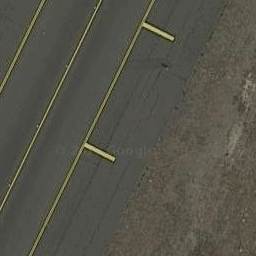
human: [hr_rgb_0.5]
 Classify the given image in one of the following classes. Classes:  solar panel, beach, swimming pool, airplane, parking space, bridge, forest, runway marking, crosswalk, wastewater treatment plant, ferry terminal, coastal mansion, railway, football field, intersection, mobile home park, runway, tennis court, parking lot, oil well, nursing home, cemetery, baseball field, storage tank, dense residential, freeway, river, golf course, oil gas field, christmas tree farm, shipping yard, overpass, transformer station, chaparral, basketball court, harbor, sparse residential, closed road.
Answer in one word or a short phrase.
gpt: runway marking